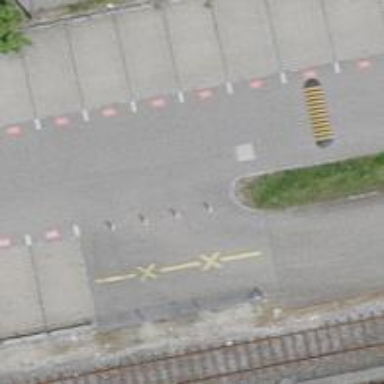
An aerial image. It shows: Bollard.